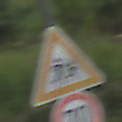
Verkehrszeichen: KinderLinks
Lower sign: Geschwindigkeit70
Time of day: Midday
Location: Outdoor (Nature)
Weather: PartlyCloudy
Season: NotSpecified
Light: Natural